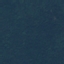
Land use / land cover class: Forest